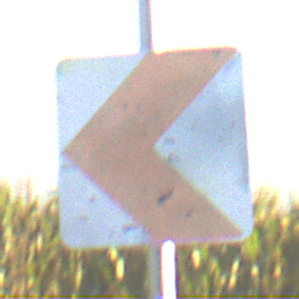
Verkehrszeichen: RichtungstafelnInKurvenKleinRechts
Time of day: SunriseSunset
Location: Outdoor (RoadRail)
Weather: Clear
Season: NotSpecified
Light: Natural